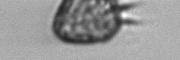
Label: Ciliophora